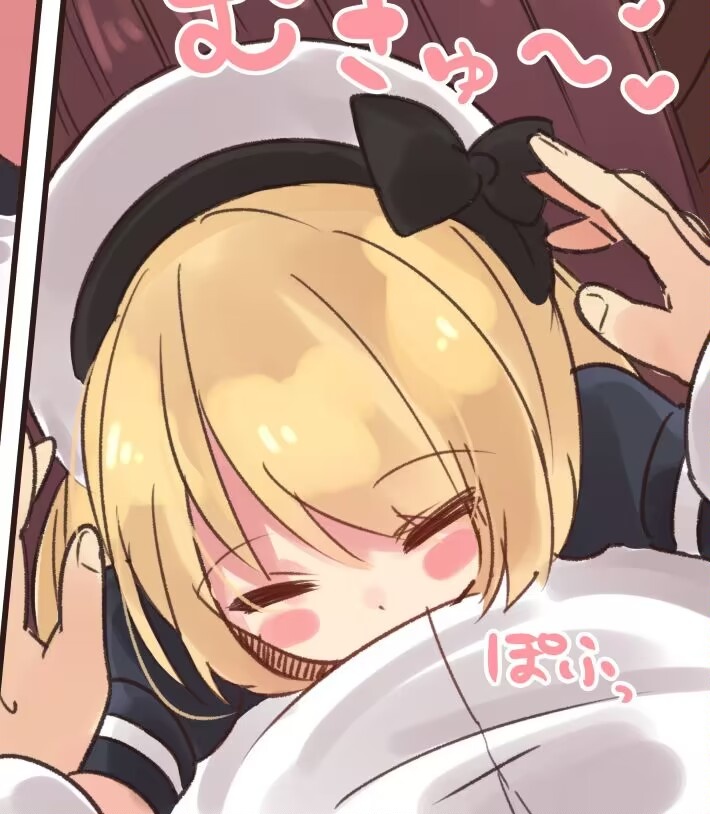
Label: anime